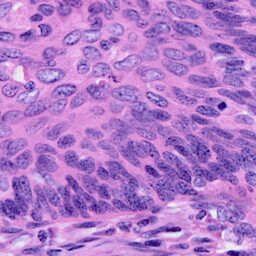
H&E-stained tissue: Cervix